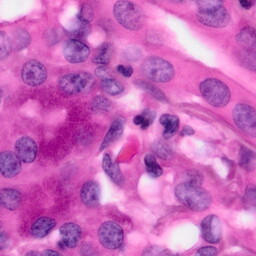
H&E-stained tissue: Pancreatic